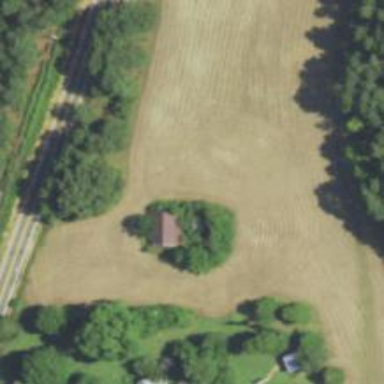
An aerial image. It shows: Cozy bed and breakfast guest house popular among tourists.